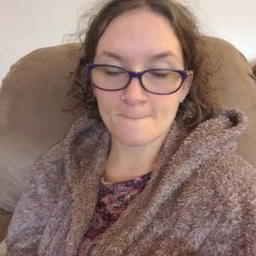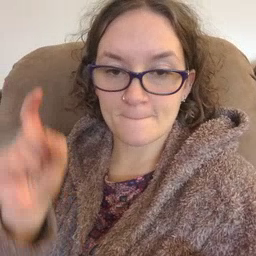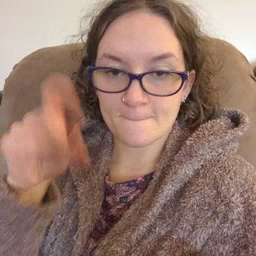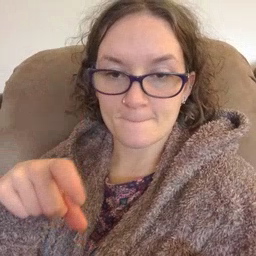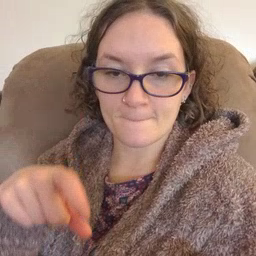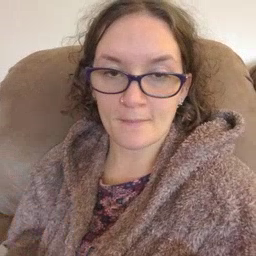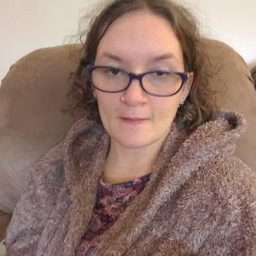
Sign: haveto